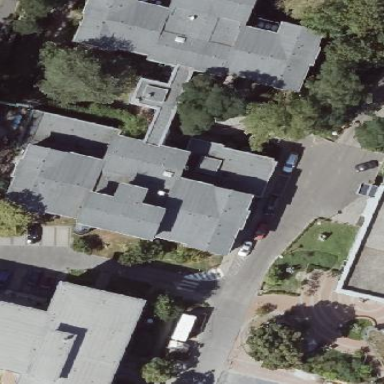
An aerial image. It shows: Hospital building.